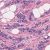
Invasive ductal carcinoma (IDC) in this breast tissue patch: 1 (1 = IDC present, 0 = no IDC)